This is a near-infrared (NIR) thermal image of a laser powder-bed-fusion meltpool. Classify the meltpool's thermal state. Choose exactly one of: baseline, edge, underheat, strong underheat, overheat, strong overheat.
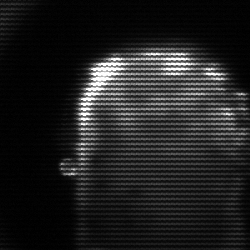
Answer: baseline